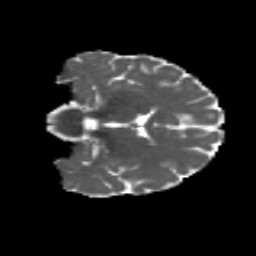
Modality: MD
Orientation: coronal
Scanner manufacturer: siemens
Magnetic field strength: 3 T
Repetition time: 4.16 s
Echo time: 0.0806 s